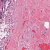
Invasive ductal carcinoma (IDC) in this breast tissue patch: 0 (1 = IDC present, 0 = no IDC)